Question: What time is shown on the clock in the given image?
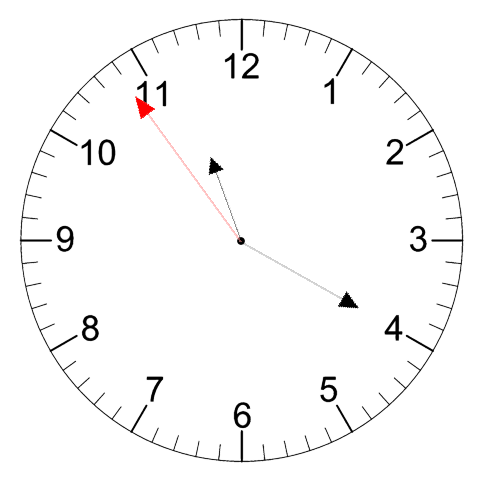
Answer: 11:19:54